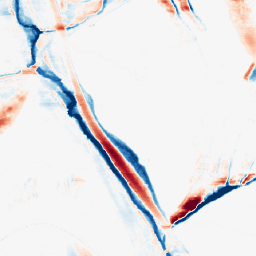
Category: morphological
Decomposition family: morphological_ellipse
Decomposition parameters: operation: average
width: 5
height: 30
Upsampling method: area
Upsampling parameters: scale: 2
Upsampling scale: 2